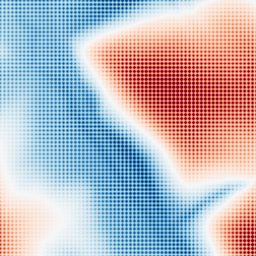
Category: multiscale
Decomposition family: dog
Decomposition parameters: sigma_low: 3
sigma_high: 100
Upsampling method: sinc_blackman
Upsampling parameters: scale: 4
kernel_size: 4
Upsampling scale: 4